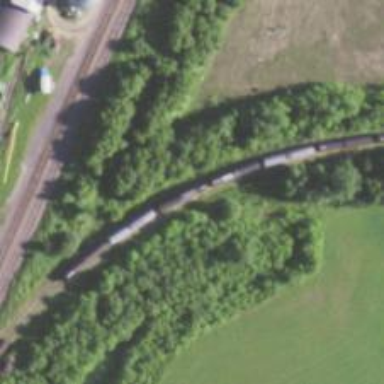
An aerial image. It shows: Rail spur service.